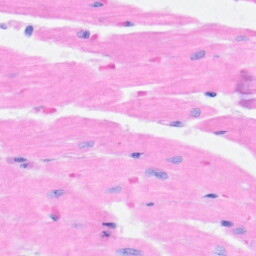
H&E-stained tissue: Heart